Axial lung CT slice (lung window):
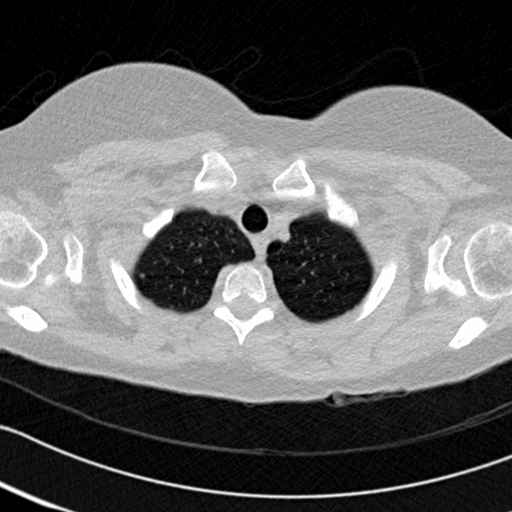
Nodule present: no